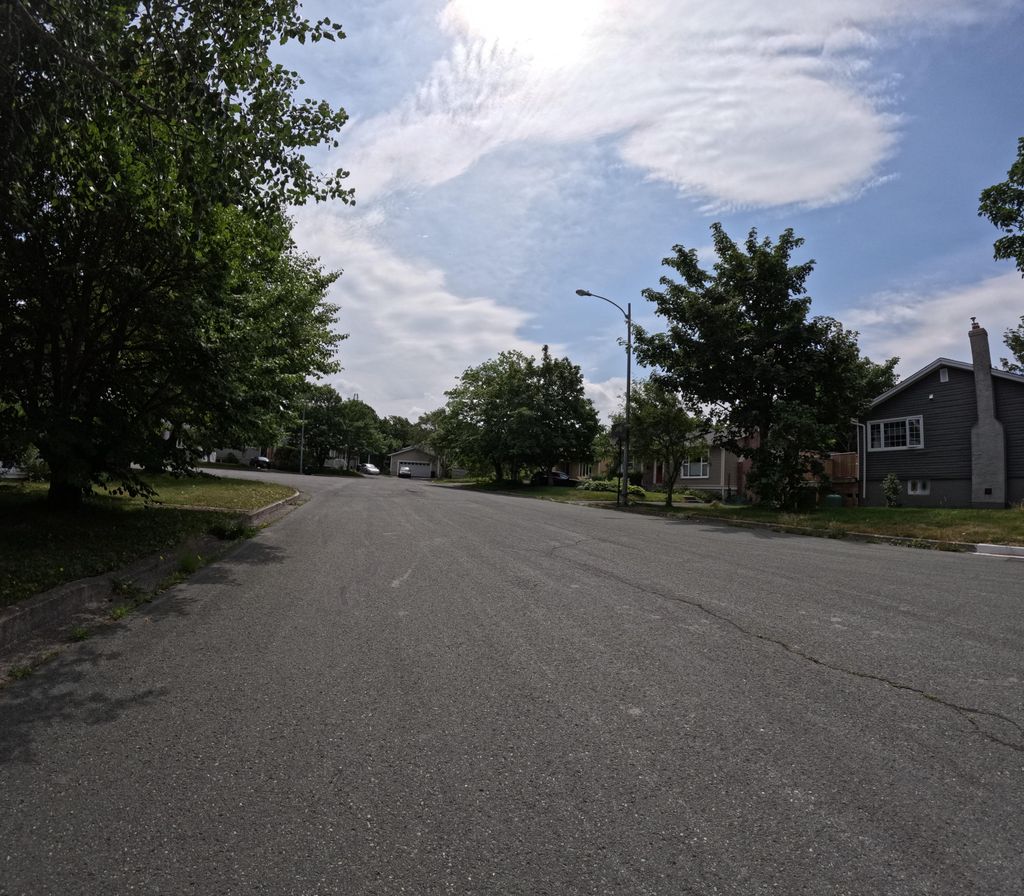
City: st_johns